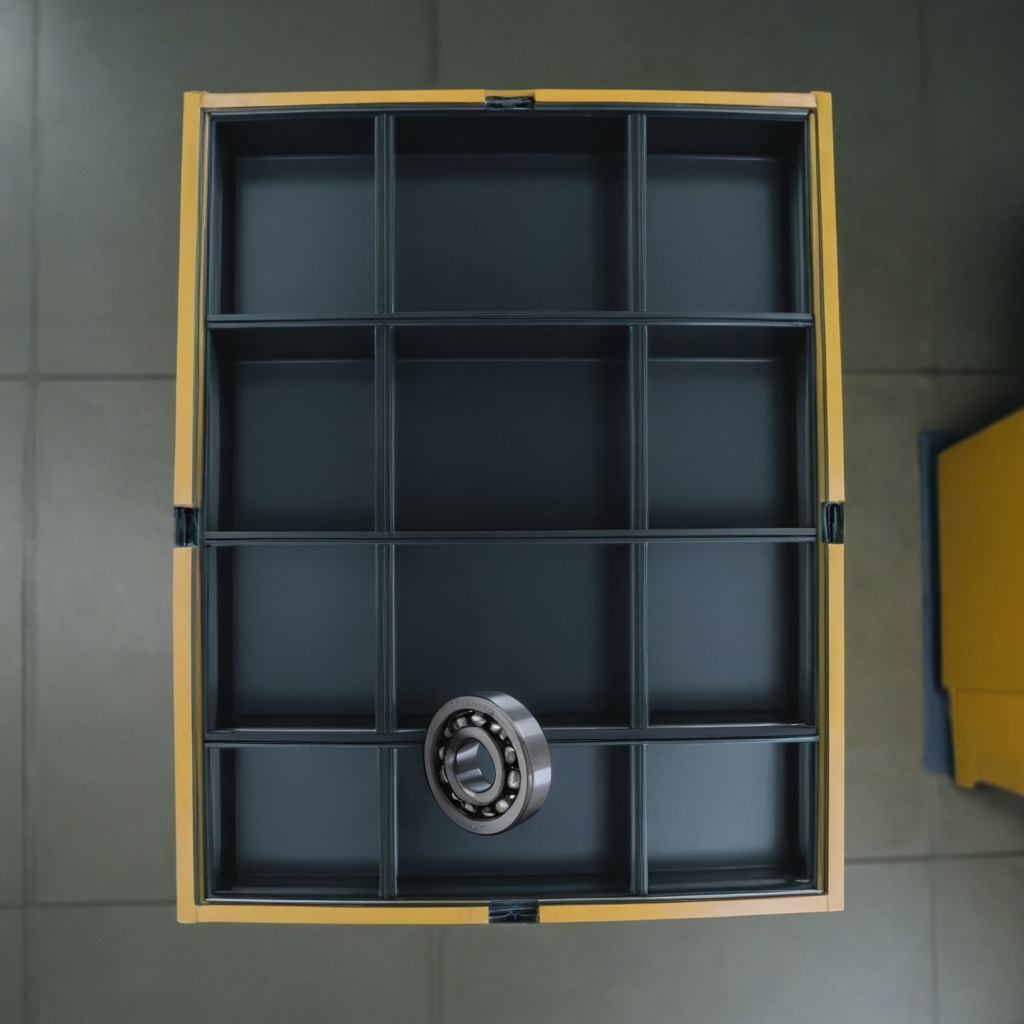
A metal ball bearing is lying on the toolbox surface in an airplane hangar workshop.